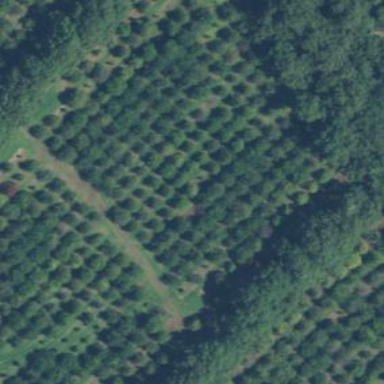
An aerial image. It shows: Orchard filled with macadamia trees.